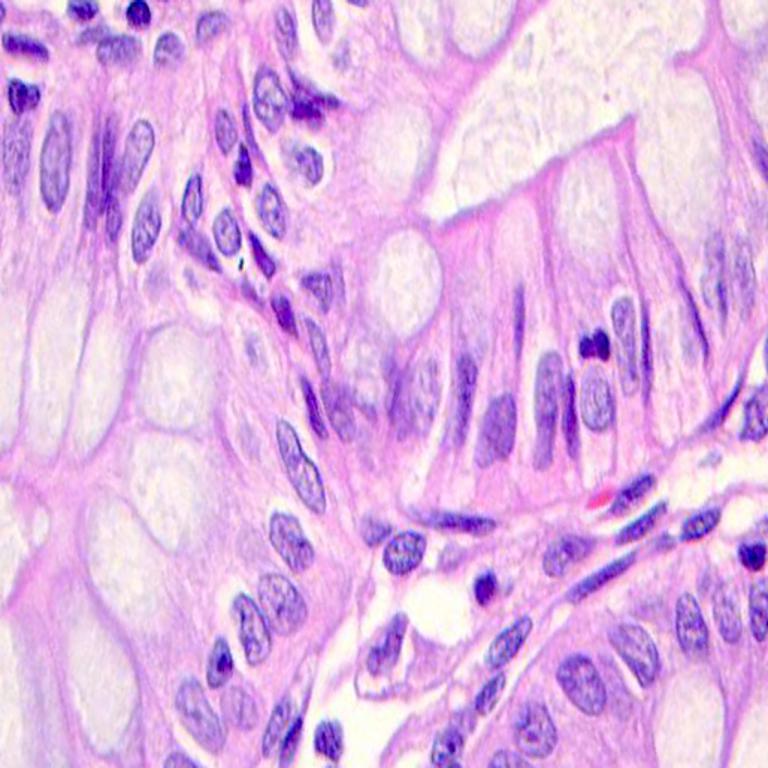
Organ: colon
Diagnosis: benign